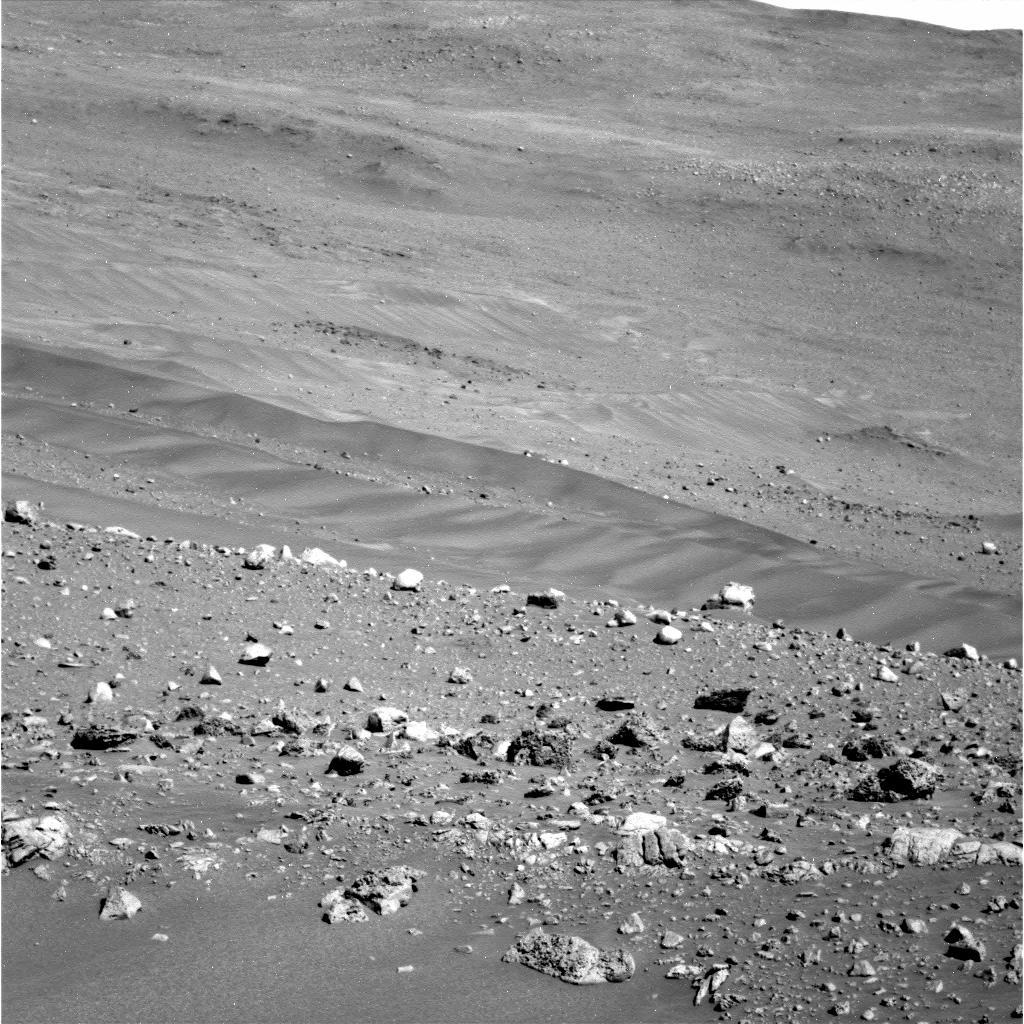
Terrain classes present: Gravel / Sand / Soil, Rock, Shadow, Sky / Distant Mountains